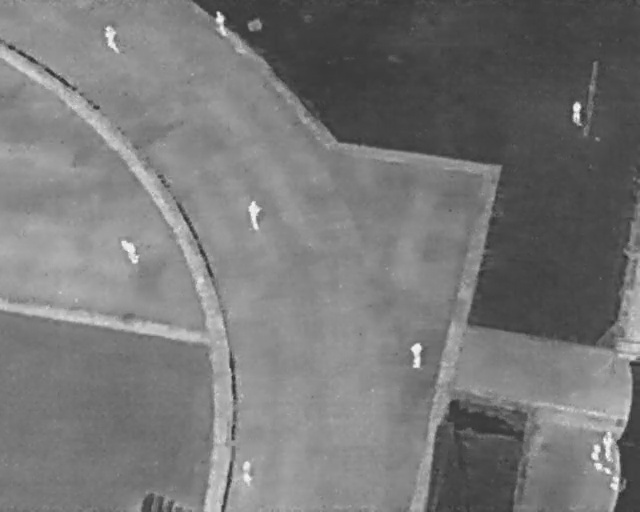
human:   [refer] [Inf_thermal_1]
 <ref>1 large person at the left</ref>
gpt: <box>[[18, 47, 22, 50, 158]]</box>

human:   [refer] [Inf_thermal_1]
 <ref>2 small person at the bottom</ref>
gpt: <box>[[37, 89, 39, 92, 2], [37, 92, 39, 94, 2]]</box>